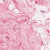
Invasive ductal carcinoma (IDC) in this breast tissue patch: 0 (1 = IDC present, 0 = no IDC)